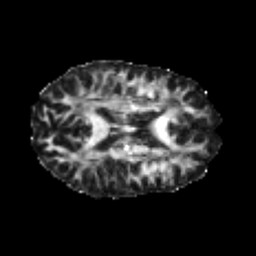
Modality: FA
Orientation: axial
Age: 25
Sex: female
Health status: healthy
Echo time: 0.074 s